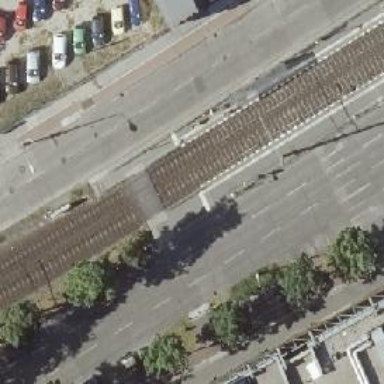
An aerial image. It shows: Tram platform with shelter. This is public transport platform for trams.